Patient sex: F
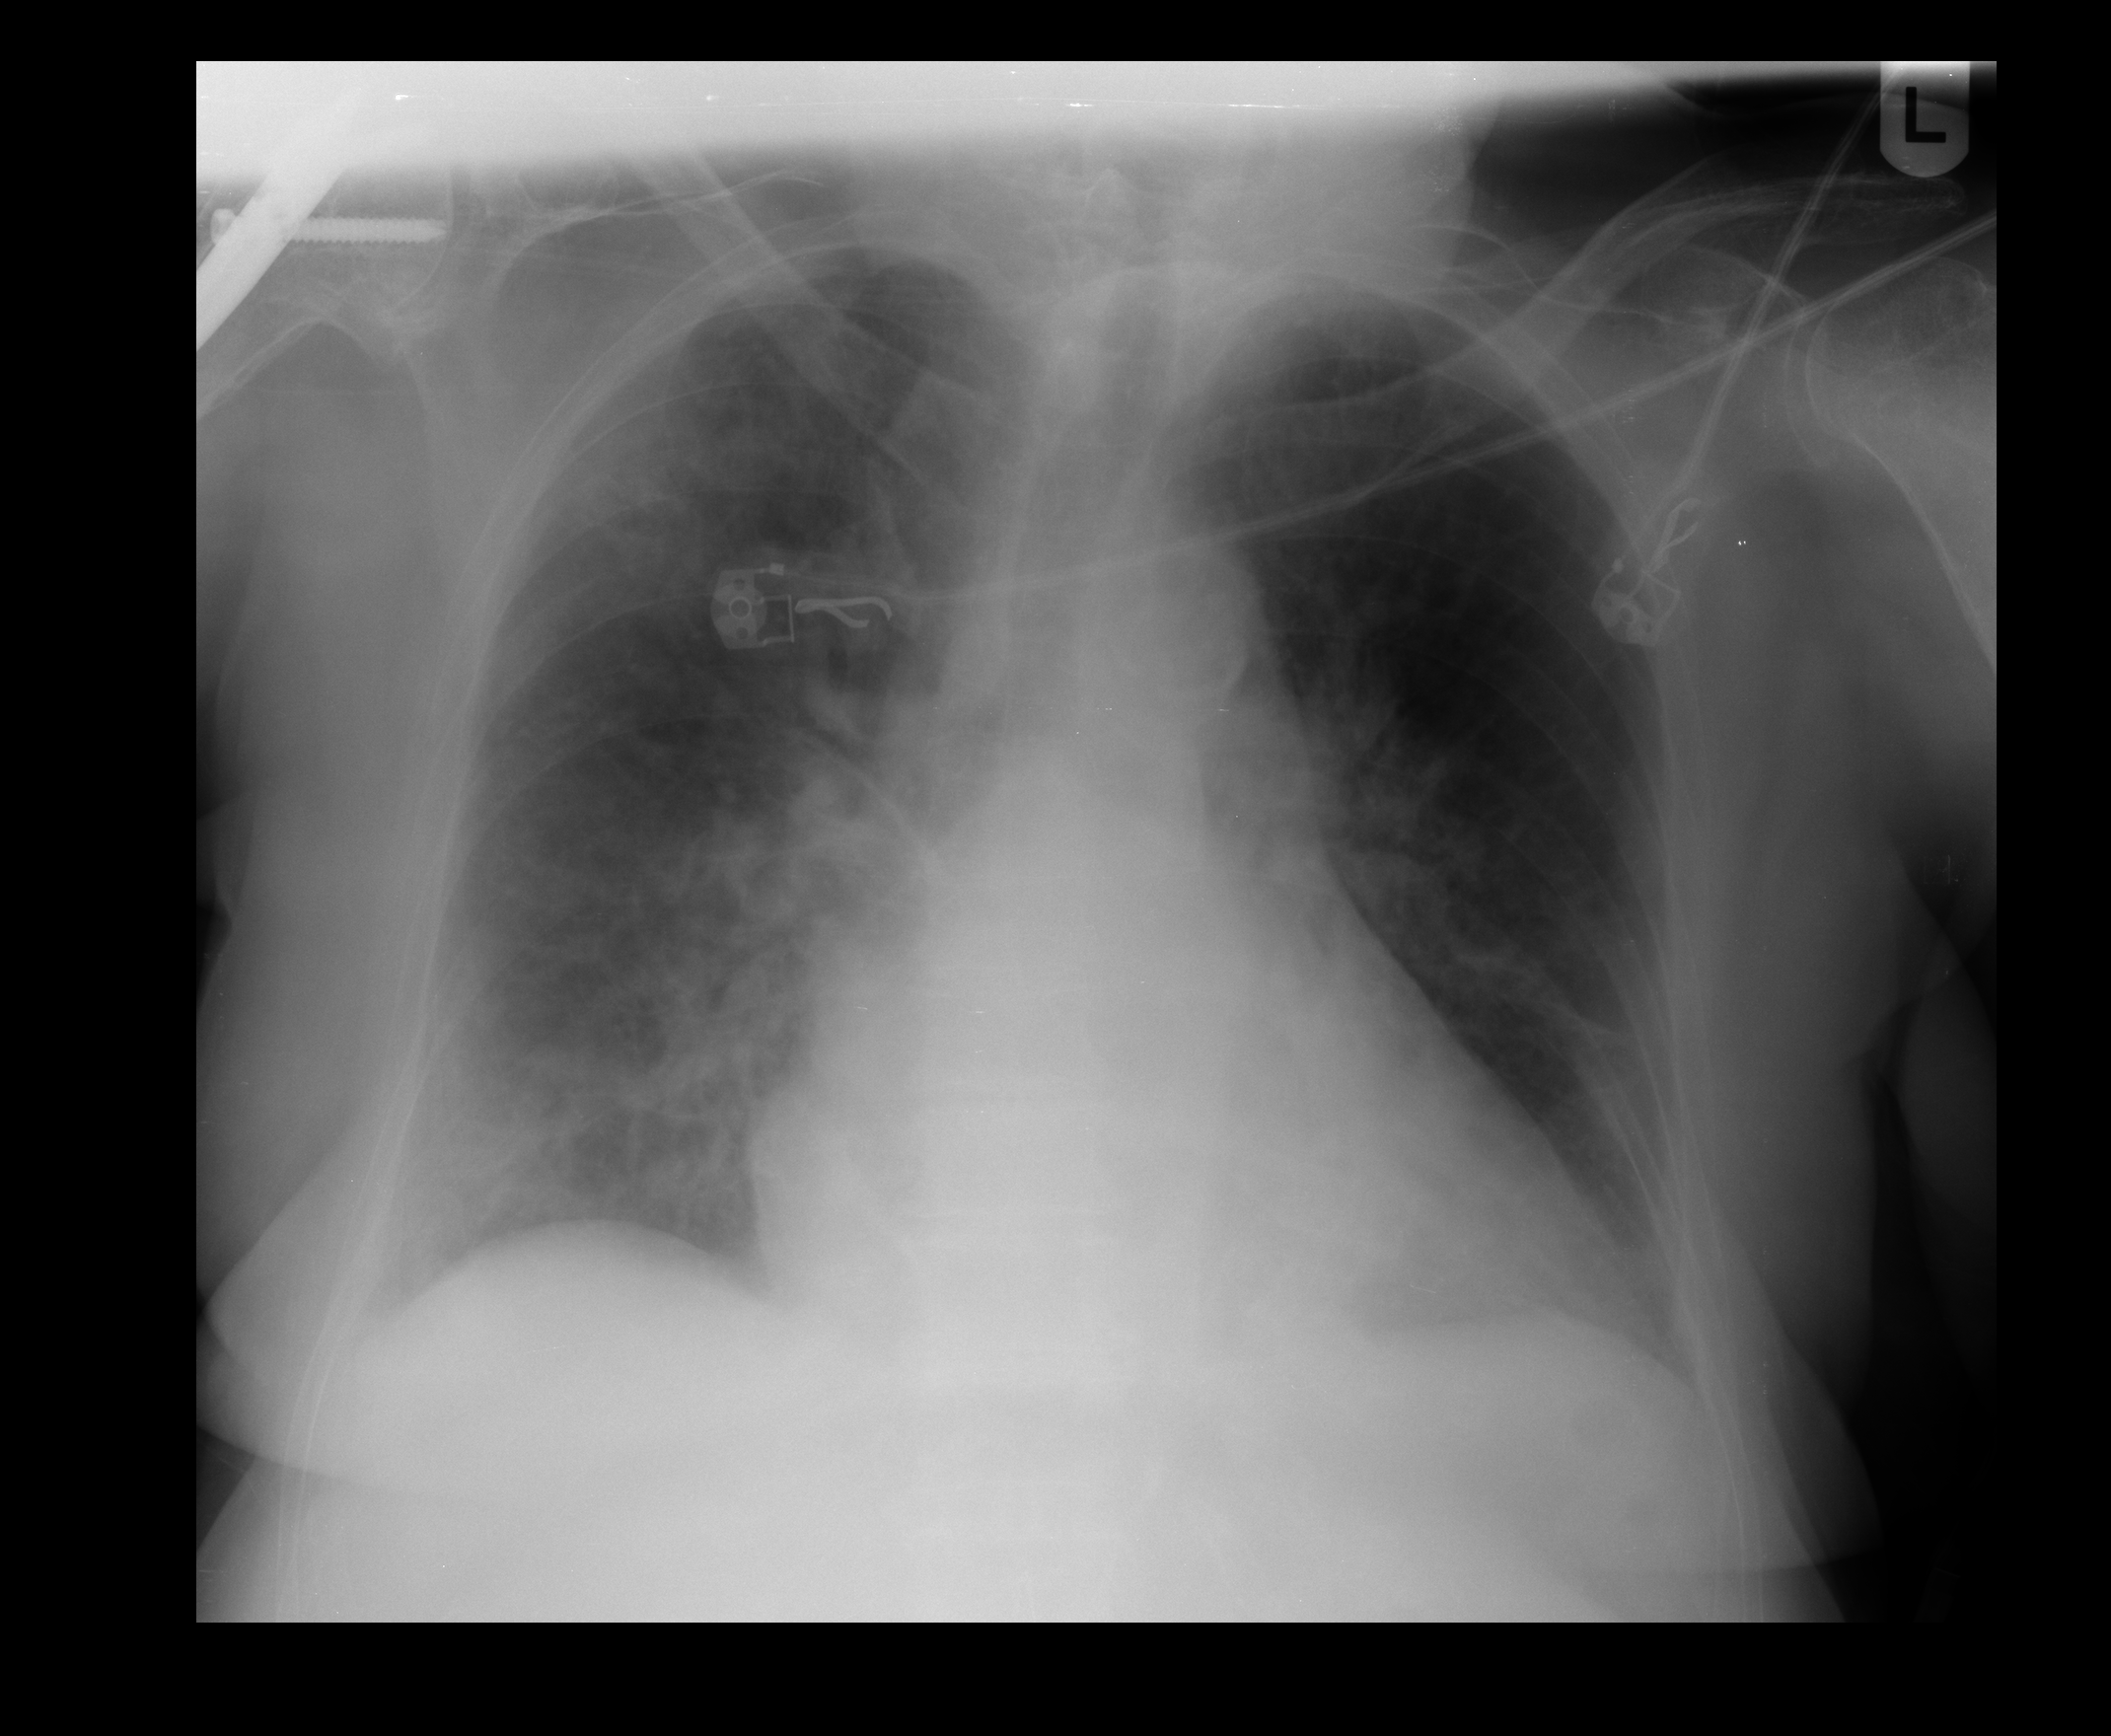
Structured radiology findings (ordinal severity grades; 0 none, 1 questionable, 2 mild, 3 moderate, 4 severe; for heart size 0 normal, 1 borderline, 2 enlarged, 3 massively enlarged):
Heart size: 2
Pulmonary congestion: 2
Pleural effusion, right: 3
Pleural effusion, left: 1
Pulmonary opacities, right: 2
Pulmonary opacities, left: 0
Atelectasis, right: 2
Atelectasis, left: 0